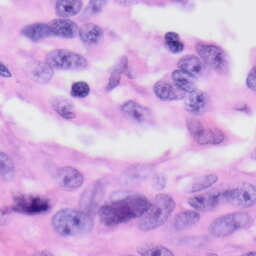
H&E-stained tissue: Skin